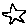
Label: star